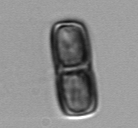
Label: Ephemera